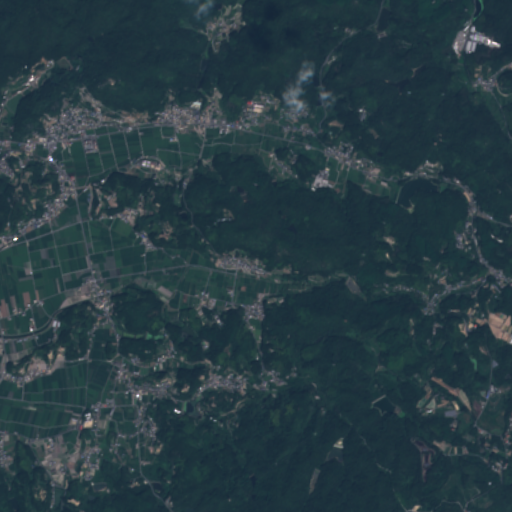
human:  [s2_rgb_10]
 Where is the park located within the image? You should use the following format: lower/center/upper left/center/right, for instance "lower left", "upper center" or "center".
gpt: The park is located in the lower left of the image.
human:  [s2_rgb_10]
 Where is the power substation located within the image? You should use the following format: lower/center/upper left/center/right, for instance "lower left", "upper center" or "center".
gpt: The power substation is located in the upper center of the image.
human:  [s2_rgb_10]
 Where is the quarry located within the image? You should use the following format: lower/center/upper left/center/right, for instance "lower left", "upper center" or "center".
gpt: There is no quarry in the image.